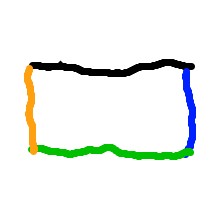
Shape: rectangle